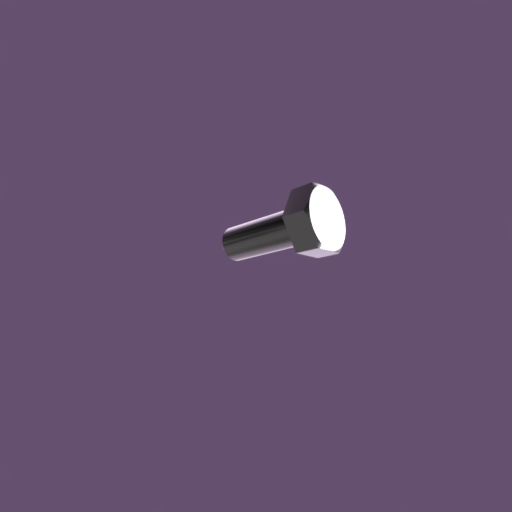
Label: bolt